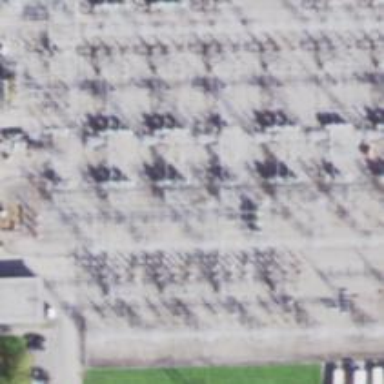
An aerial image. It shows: Switch for power supply.